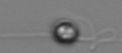
Label: flagellate